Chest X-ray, PA view. Patient: 33 years old, sex M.
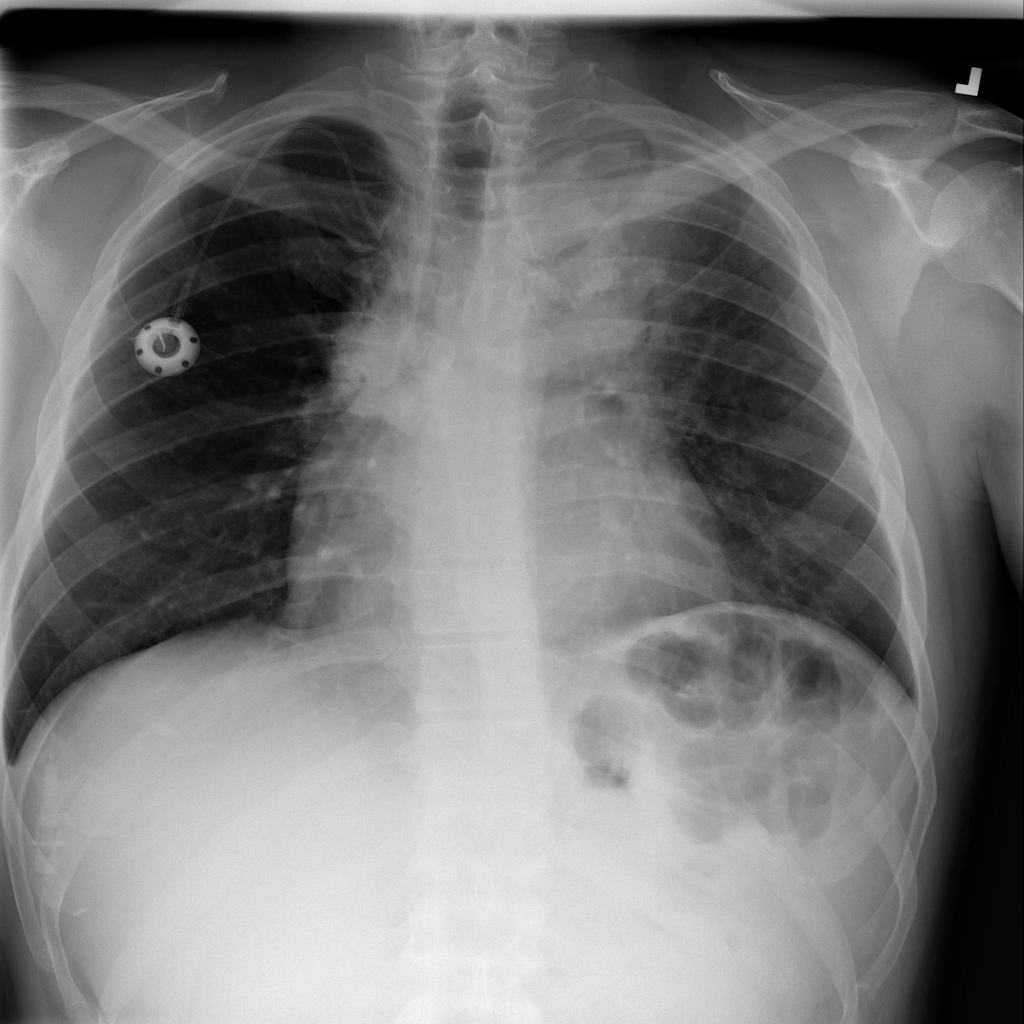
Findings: No Finding